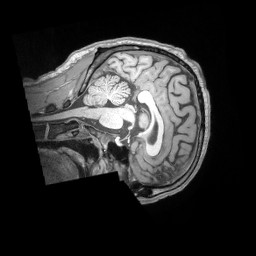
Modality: T1w
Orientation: sagittal
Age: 31
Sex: male
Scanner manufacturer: siemens
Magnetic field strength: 3 T
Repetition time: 2.53 s
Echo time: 0.00164 s